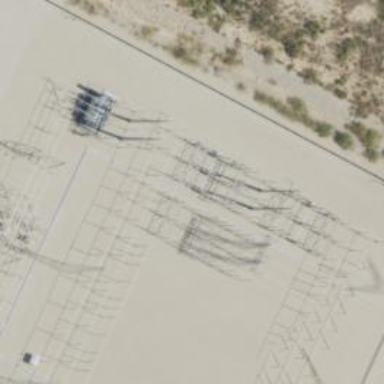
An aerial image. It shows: Power tower.